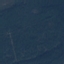
Land use / land cover: Forest